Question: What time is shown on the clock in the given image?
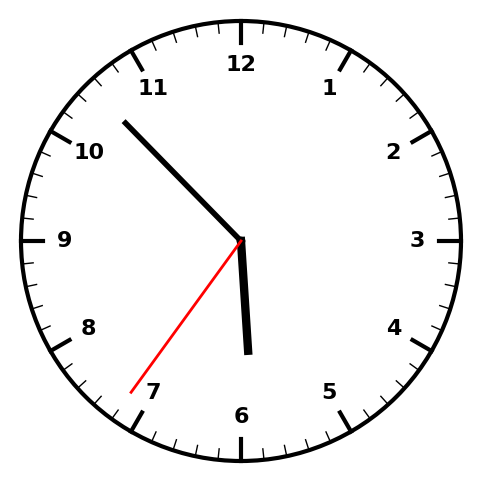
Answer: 05:52:36